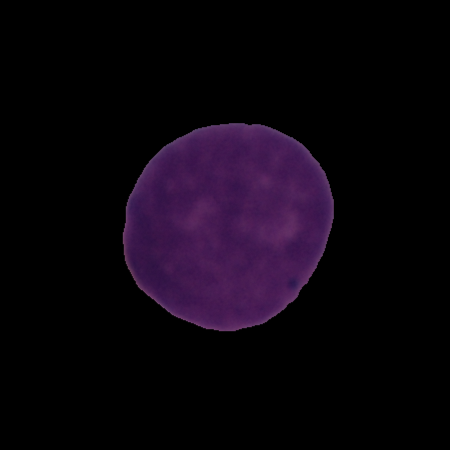
Label: cancer